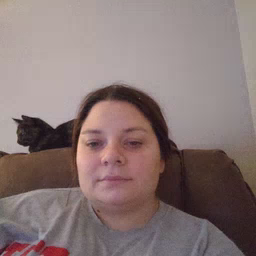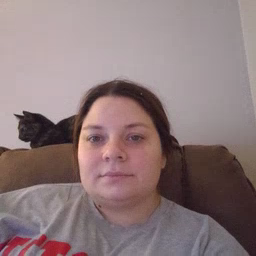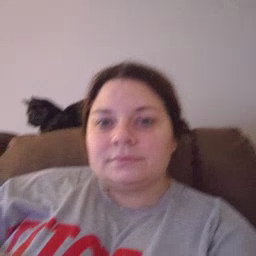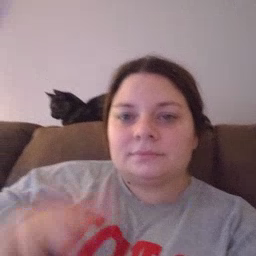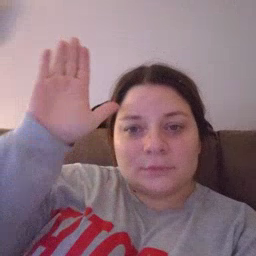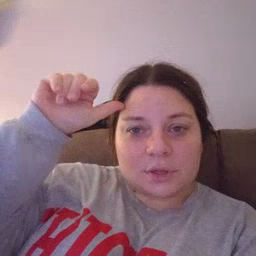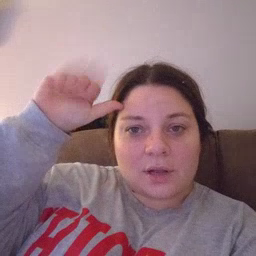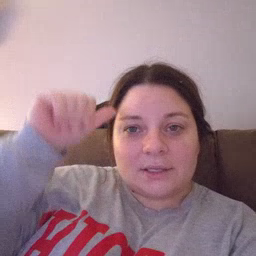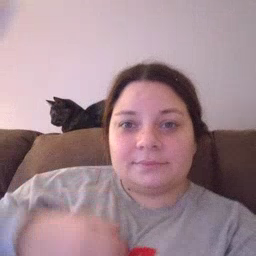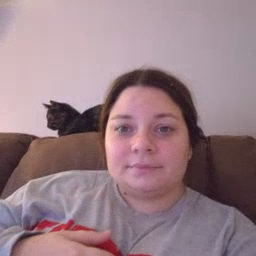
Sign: donkey